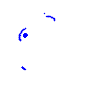
Particle: kaon